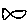
Label: fish